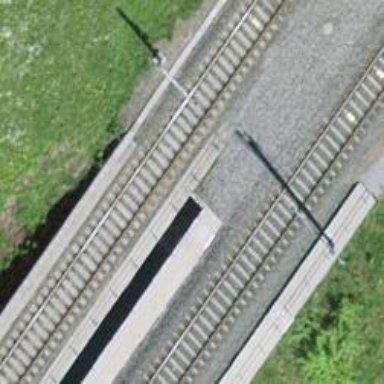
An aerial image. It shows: Viaduct railway bridge with single electrified track using contact line.